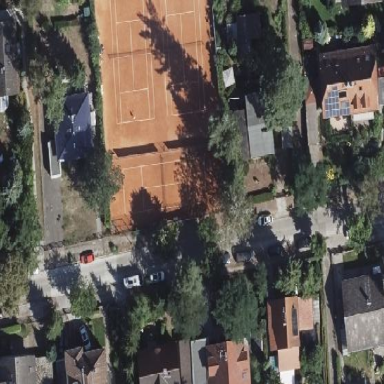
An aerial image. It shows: Clay tennis court pitch.